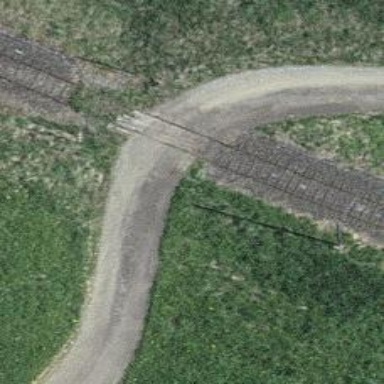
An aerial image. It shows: Level crossing with saltire marking.